Question: I'm trying to pass data from a form with a subform into a microsoft word document, form and subform in this image:
I have code for passing the form data, but I'm not sure how I reference or request the data from the subform? Ideally the string returned would contain every piece of subform data for the referenced column.
What I have so far is as follows:
'''
Private Sub Command90_Click()
Dim objWRD As Word.Application
Dim objDoc As Word.Document
Set objWRD = CreateObject("Word.Application")
objWRD.Visible = True
objWRD.Activate
Set objDoc = objWRD.Documents.Add("C:\WordTemplate.dot", , , True)
Set objRange = objDoc.Bookmarks("AccountCode").Range
objRange.Text = "" & Me.[Account Code / Project Number].Column(1)
Set objRange = objDoc.Bookmarks("Consignto").Range
objRange.Text = "" & Me.[Consign To]
End Sub
'''
I did try adding this following code, but of course it only returns the first record of the subform, whereas I want it to return all of the subform price records that are displayed:
'''
Set objRange = objDoc.Bookmarks("Price").Range
objRange.Text = "" & Me.[Order Details].Form.[Price]
'''
Edit:
Closest I've come to a solution is this:
'''
Private Sub Command90_Click()
Dim rst1 As DAO.Recordset
MsgBox "" & Me.[Order Details].Form.RecordsetClone.RecordCount
Set rst1 = Me.[Order Details].Form.RecordsetClone
rst1.MoveFirst
Do Until rst1.EOF
MsgBox "" & rst1.[Price]
rst1.MoveNext
rst1.Close
Loop
End Sub
'''
MsgBox "" & rst1.[Price] is wrong and MsgBox "" & Me.[Order Details].Form.[Price] just gives the first value multiple times and doesn't appear to move down rows
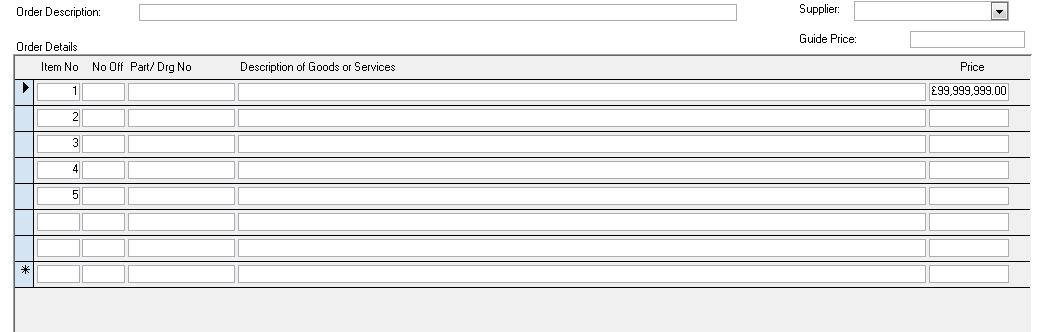
Answer: So the price is a dropdown- but you don't care about that. The important thing here are the data: the which populates the dropdown rows.
Since rst1 a recordset, it has some fields, let's call them field0, field1. You call field1 in this way: rst1![field1], or rst1!("field1"), by name, or you can say 'rst1!Fields(1)'.
If you have to refer to the control in the form, the way is 'Me.[Price].Column(1)' but, as you said, this only returns in the control. Use a instead.
RecordsetClone isn't the only way to open a recordset. You have examples of how to use DAO in Access' Help. Search for DAO at the table of contents.
Hope this helps